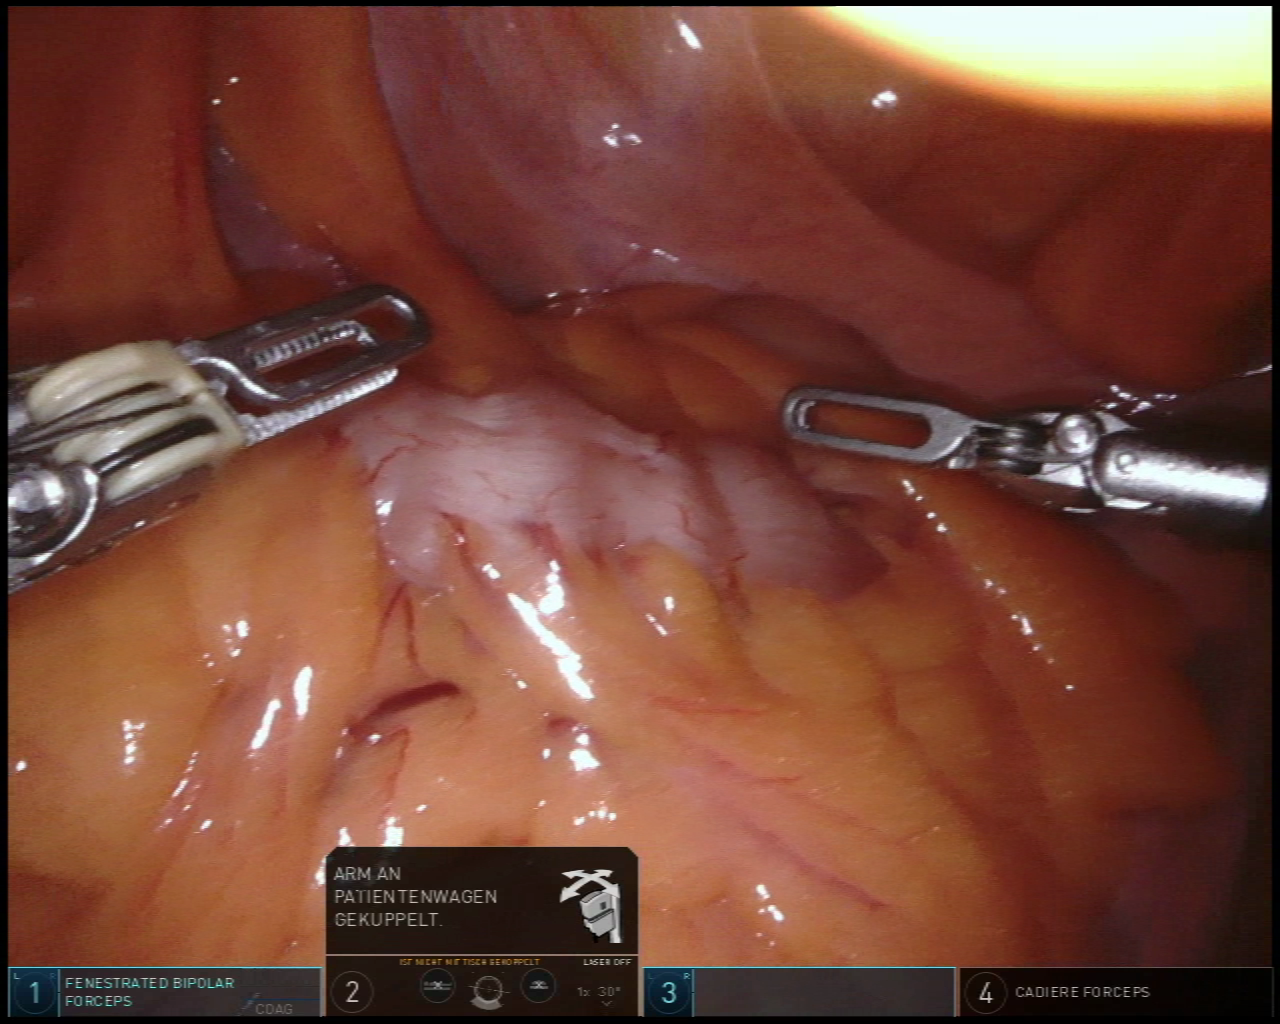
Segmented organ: abdominal_wall
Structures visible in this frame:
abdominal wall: yes
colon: yes
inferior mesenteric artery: no
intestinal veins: no
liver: no
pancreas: no
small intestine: no
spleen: no
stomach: no
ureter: no
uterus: no
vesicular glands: no